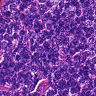
Metastatic tissue present: no